Question: I have 'td' which has a background set to bottom.
And I want to keep my 'h2' tag on top of that background. But the height of 'td' may change from one 'td' to another.
What I expect is something like below. Is it posible to do with 'css' Any help?

Thanks
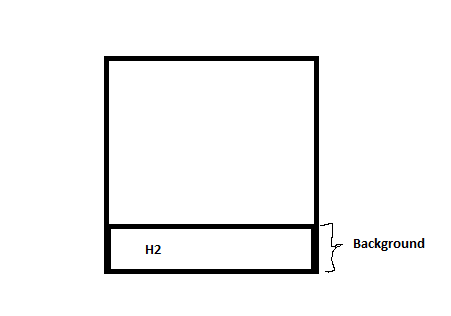
Answer: Try adding your background to the h2 element (using CSS) instead of to the td. Then use 'vertical-align: bottom' on the td to force it to the bottom.
<URL>
'''
td {
vertical-align: bottom;
text-align: center;
}
h2 {
background-image: url(whatever.png);
}
'''